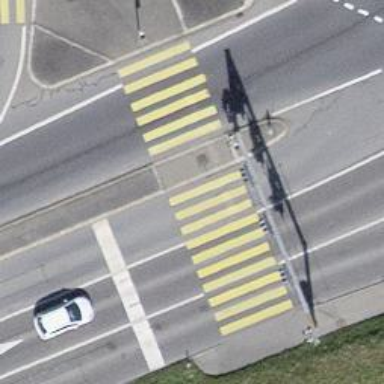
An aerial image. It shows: Crossing with traffic signals and zebra markings.